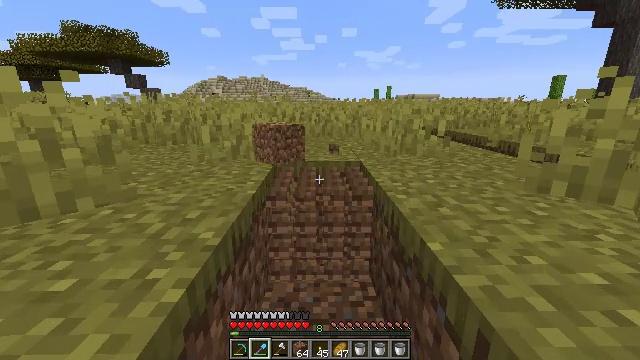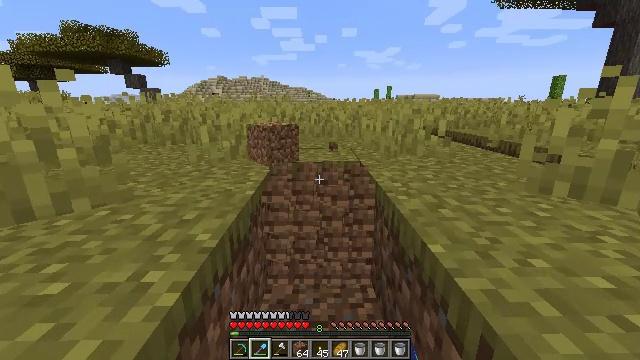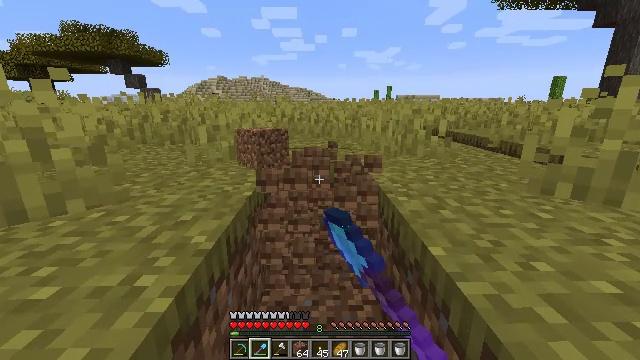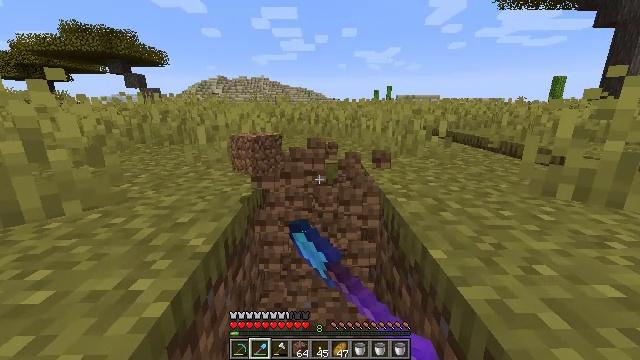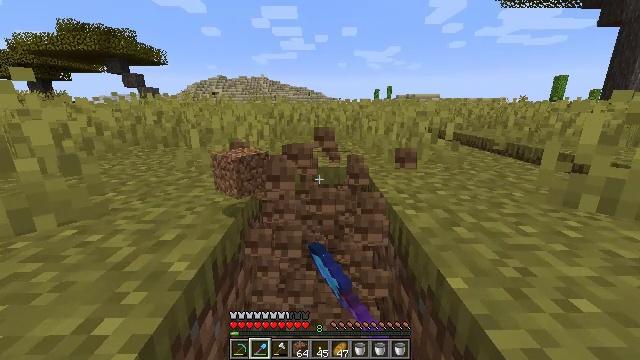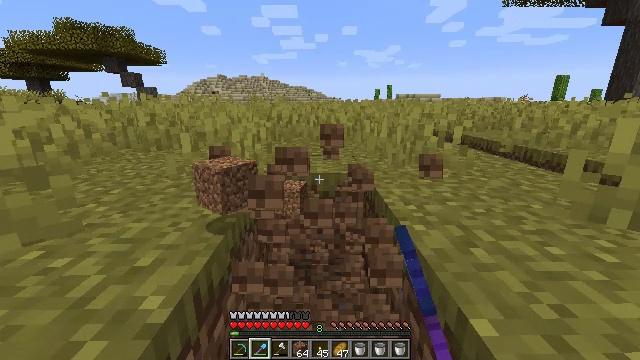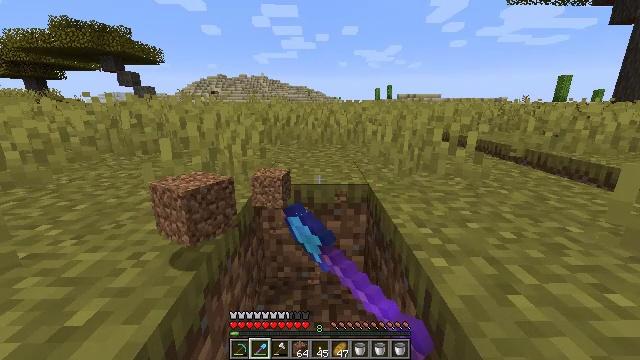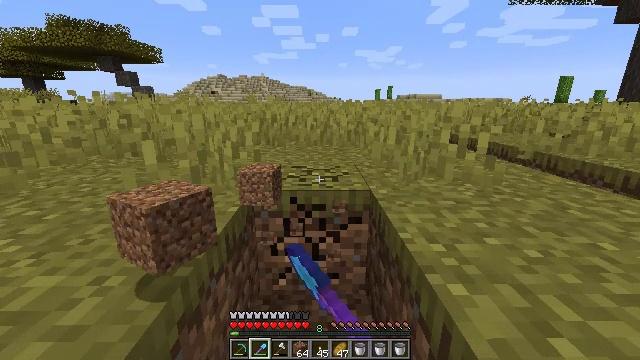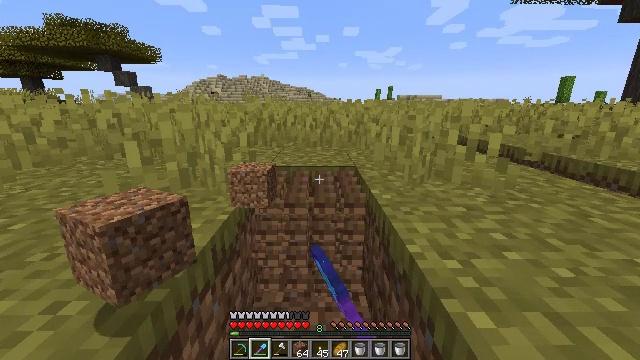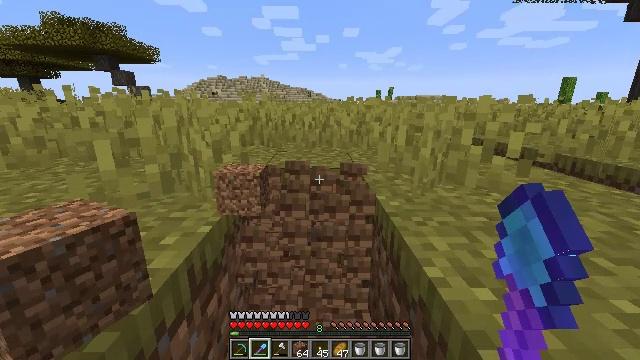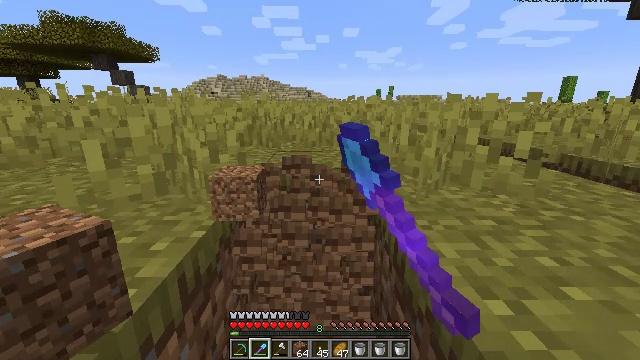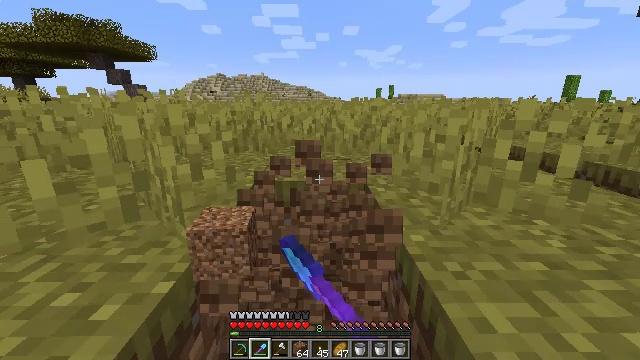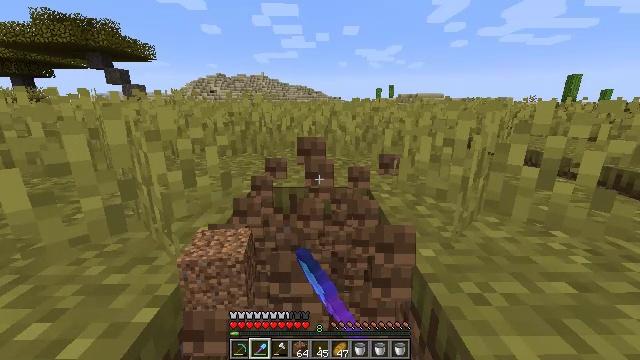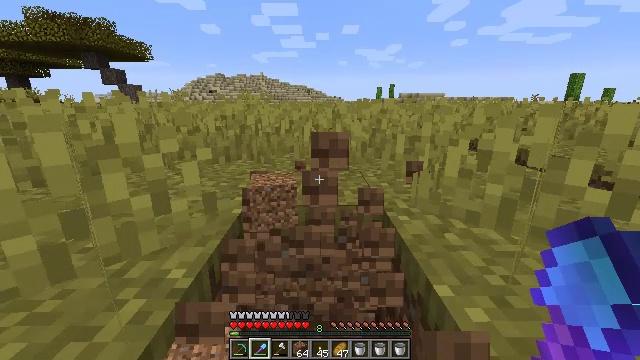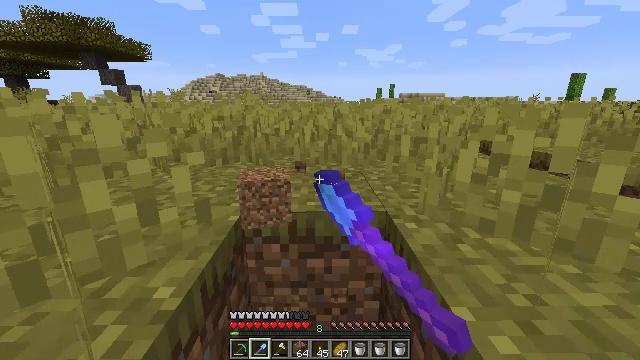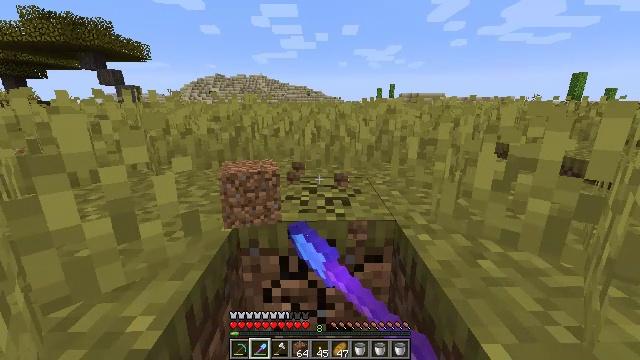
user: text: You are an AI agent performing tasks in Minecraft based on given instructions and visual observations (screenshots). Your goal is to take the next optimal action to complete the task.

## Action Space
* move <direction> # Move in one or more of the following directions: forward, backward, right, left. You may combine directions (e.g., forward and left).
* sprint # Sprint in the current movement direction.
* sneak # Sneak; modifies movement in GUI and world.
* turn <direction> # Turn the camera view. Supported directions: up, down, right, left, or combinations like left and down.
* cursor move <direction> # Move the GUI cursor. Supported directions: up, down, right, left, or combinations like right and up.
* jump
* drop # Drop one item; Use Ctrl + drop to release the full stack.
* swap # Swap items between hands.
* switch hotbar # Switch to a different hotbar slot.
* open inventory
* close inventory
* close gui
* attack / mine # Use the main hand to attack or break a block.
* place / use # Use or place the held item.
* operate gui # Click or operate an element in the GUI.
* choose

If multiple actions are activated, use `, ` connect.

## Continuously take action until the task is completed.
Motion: motion action
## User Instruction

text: Dig up the grass block for dirt.
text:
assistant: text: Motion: attack / mine
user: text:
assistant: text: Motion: attack / mine
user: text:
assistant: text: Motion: move forward, attack / mine
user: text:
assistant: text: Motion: move forward, attack / mine
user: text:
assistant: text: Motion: move forward, attack / mine
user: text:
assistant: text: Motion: move forward, attack / mine
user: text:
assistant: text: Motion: move forward, attack / mine
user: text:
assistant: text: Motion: move forward, attack / mine
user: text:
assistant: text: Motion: move forward, attack / mine
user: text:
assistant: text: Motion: move forward, attack / mine
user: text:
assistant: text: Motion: move forward, attack / mine
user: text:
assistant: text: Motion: move forward, attack / mine
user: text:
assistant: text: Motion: move forward, attack / mine
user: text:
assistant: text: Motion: move forward, attack / mine
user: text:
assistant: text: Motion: move forward, attack / mine
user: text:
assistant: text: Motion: move forward, attack / mine
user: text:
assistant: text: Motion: attack / mine
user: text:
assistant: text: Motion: attack / mine
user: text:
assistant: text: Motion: attack / mine
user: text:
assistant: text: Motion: attack / mine
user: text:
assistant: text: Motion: attack / mine
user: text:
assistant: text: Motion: attack / mine
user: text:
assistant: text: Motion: attack / mine
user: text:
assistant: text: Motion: move forward, attack / mine
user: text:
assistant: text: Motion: move forward, attack / mine
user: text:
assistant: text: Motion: move forward, attack / mine
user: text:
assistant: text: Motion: move forward, attack / mine
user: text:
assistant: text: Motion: move forward, attack / mine
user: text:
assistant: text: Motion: attack / mine